Field crop: maize
Growth stage: 2
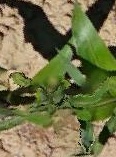
Species: maize